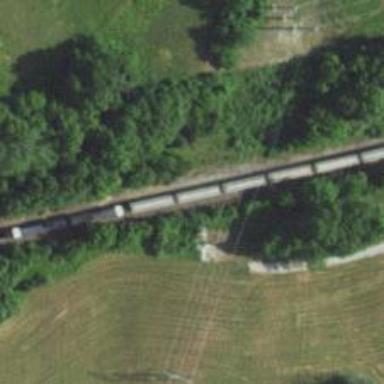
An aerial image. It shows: Railway track.